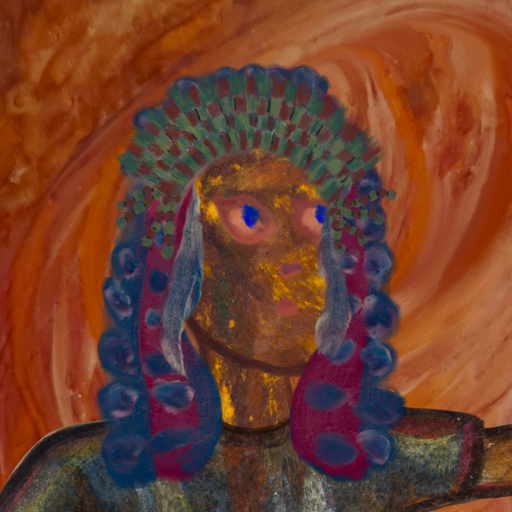
Background: Pious_Lady, Head And Neck Side: Comrade, Face Side: Mother_And_Son_Mother, Bust: Mosgoul, Hair Side: Hill_Girl, Head Accessory: After_Raid_Crown, Second Necklace: Blank, Necklace: Blank, Baby: Blank